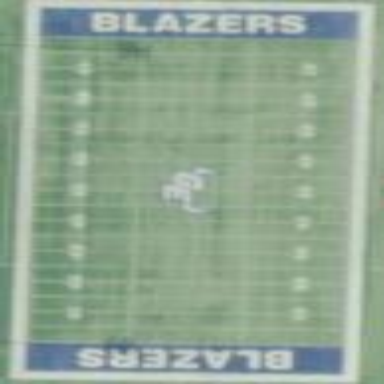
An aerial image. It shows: Pitch for American football.